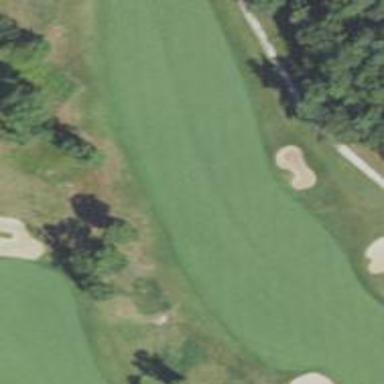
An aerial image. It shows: View of golf hole.